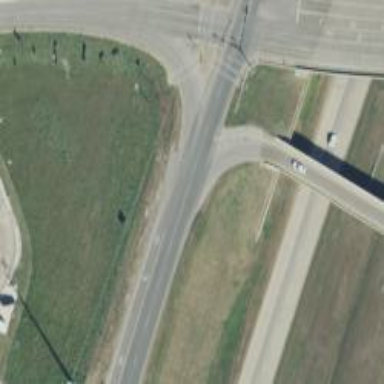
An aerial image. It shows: Secondary link road.